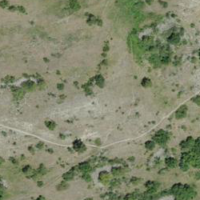
EUNIS habitat code: 23
Species observed at this site:
Arcyptera fusca